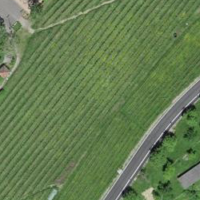
EUNIS habitat code: 40
Species observed at this site:
Phalacrocorax carbo
Echium vulgare
Podiceps cristatus
Mergus merganser
Milvus milvus
Milvus migrans
Falco tinnunculus